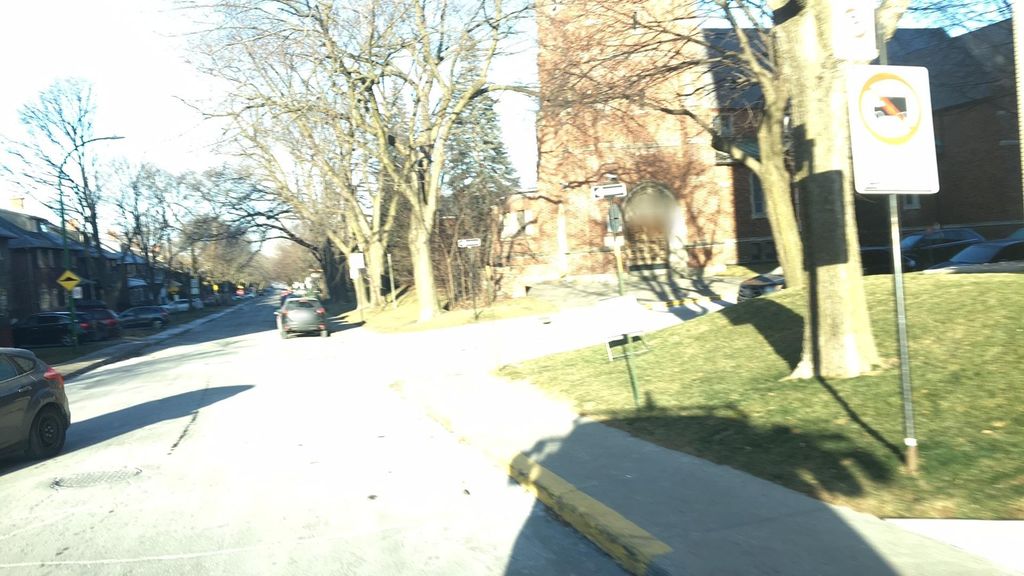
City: montreal